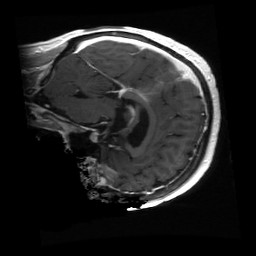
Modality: T1w
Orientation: sagittal
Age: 56
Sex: female
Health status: ill